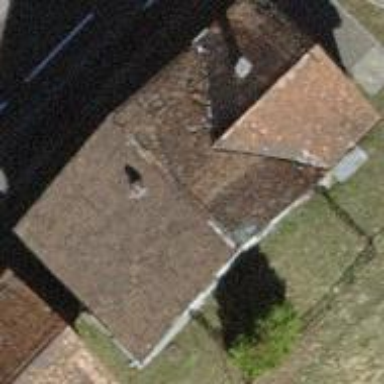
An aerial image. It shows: Simple house.